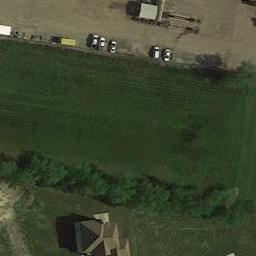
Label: meadow